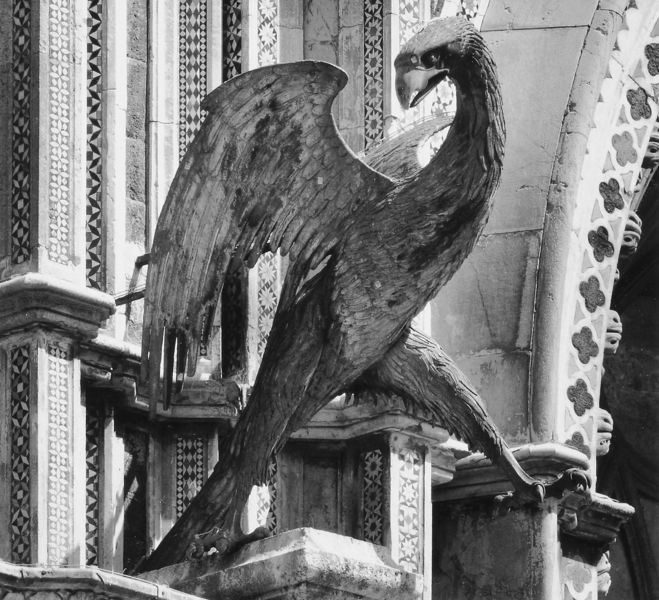
Titel: Orvieto, Dom, Fassadenschmuck
Künstler: Lorenzo Maitani
Standort: Orvieto, Dom (EU - I - Umbrien)
Schlagwörter: adler, angriff, feder, flügel, vogel, säule, säulen, gebäude, ornament, architektur, stein, beine, bildhauerei, eingang, gewölbe, torbogen, krallen, mosaik, spitzbogen, macht, architetkur, adlernase, greifender vogel